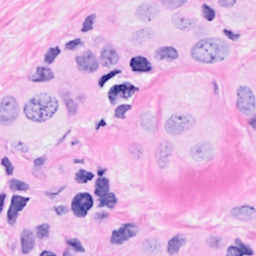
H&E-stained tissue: Breast